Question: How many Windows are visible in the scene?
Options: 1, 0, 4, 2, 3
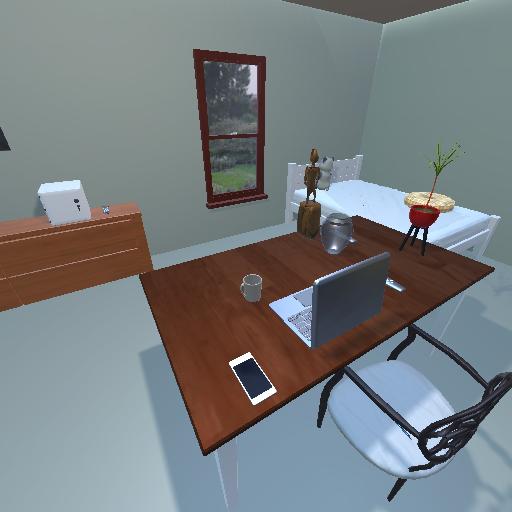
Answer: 1